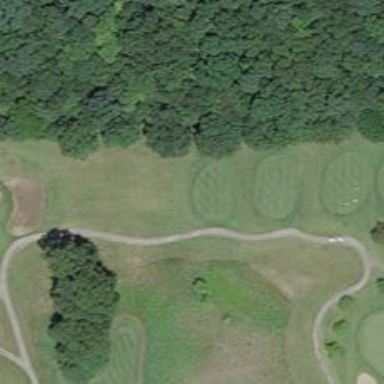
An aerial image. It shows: View of golf hole.